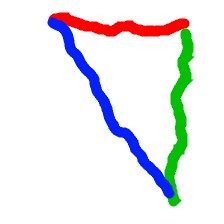
Shape: triangle